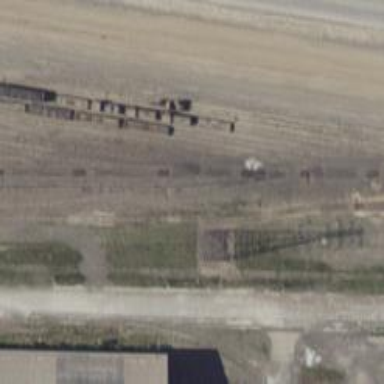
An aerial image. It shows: Rail spur service.